Question: I want to get the top record of the message section of my database, check that the email value doesn't match the users email. If it does, then repeat with the next record down. But if it doesn't match, I want it to populate a textview in my app with its 'message value' and then delete the record from the database.
Here is an example of my write to database code:
'''
FirebaseUser user = FirebaseAuth.getInstance().getCurrentUser();
//setting user info in message class
message m = new message();
m.setName(user.getDisplayName().toString());
m.setMessage(messageEdt.getText().toString());
m.setEmail(user.getEmail().toString());
FirebaseDatabase database = FirebaseDatabase.getInstance();
DatabaseReference myRef = database.getReference("messages").child(uniqueGeneratedMessageid);
myRef.setValue(m);
'''
That adds it to the data base like so...

I want it to select the top value whatever it may be, without having to reference the specific 'ygmailcom100'.
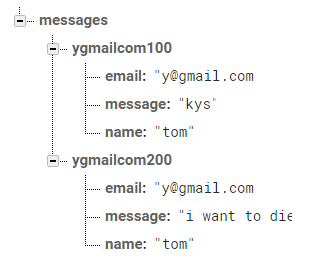
Answer: '''
FirebaseDatabase database = FirebaseDatabase.getInstance().getReference();
Query mQuery = database.child("messages").limitToLast(1);
'''
It looks like you are trying to load messages from a chat app. If that is the case, I'd recommend you add 'ChildEventListener' instead of a 'ValueEventListener', the main reason being 'ChildEventListener' will return only the newly added message, where as 'ValueEventListener' will return both the newly added message and the whole database Snapshot each time a new message is added. That will be very costly in terms of efficiency and data usage, wait time, etc.
From what you gave me above, you would implement a 'ChildEventListener' like this:
'''
private final ChildEventListener mChildEventListener;
private final Query mQuery;
private final FirebaseDatabase database;
database = FirebaseDatabase.getInstance().getReference();
mQuery = database.child("messages").limitToLast(1);
ChildEventListener childEventListener = new ChildEventListener() {
@Override
public void onChildAdded(DataSnapshot dataSnapshot, String previousChildName) {
String value = dataSnapshot.getValue(String.class);
}
@Override
public void onChildChanged(DataSnapshot dataSnapshot, String previousChildName) {
}
@Override
public void onChildRemoved(DataSnapshot dataSnapshot) {
}
@Override
public void onChildMoved(DataSnapshot dataSnapshot, String previousChildName) {
}
@Override
public void onCancelled(DatabaseError databaseError) {
}
'''
};
'''
mQuery.addChildEventListener(childEventListener);
mChildEventListener = childEventListener;
'''
Then in your 'onDestroy' method, you will want to remove the 'ChildEventListener' to avoid memory leak.
'''
public void onDestroy() {
super.onDestroy();
if (mChildEventListener != null) {
mQuery.removeEventListener(mChildEventListener);
}
}
'''